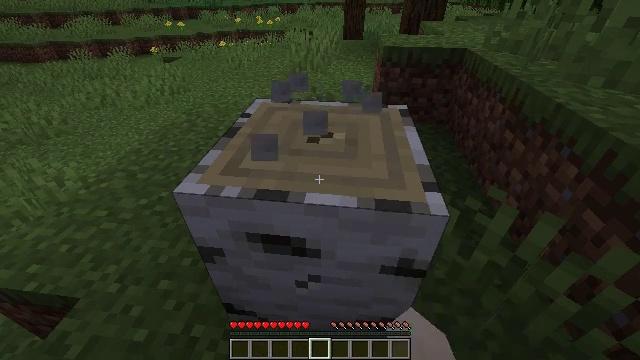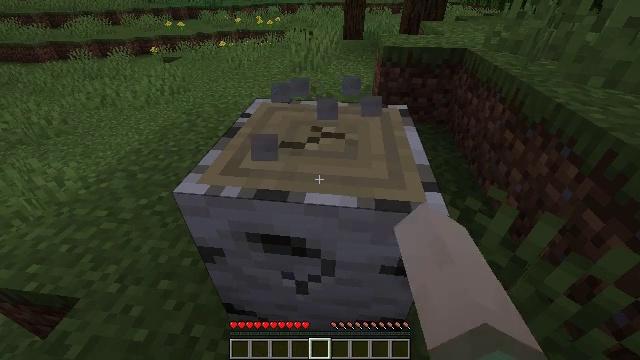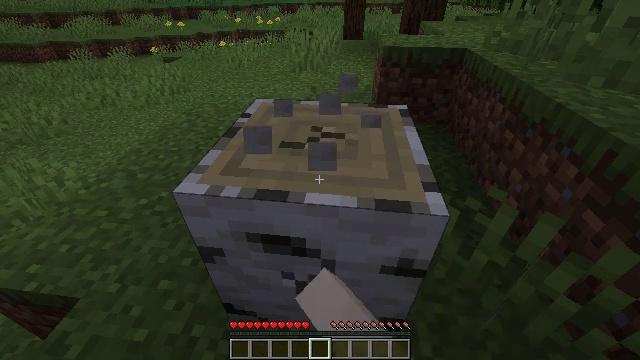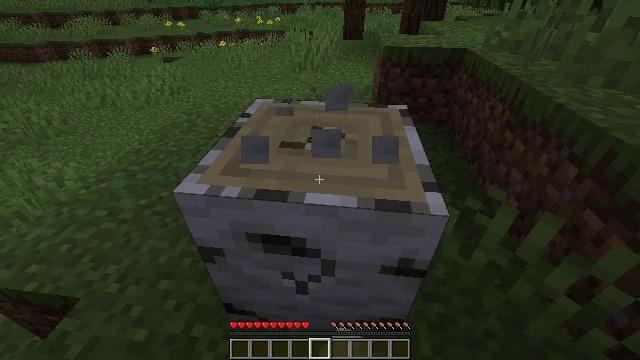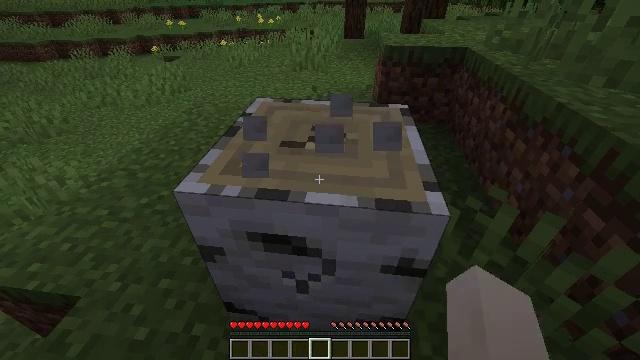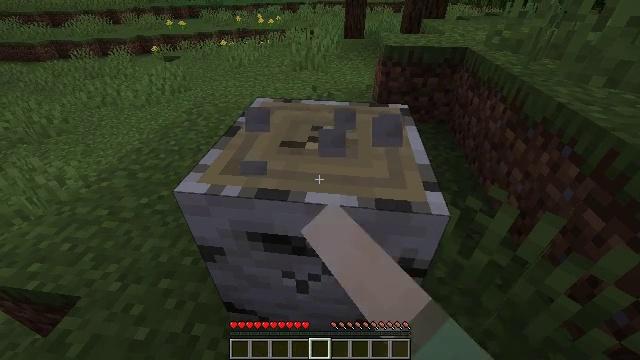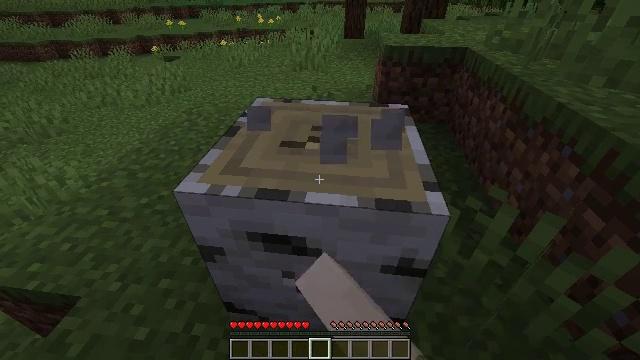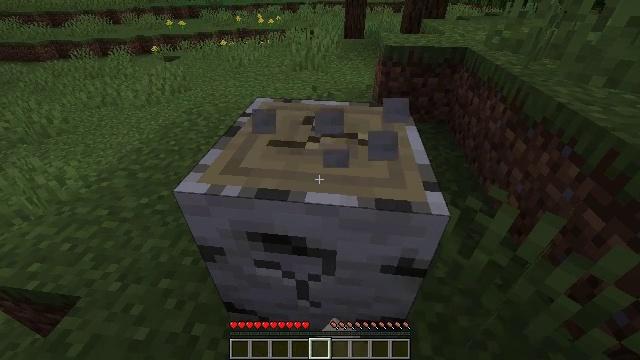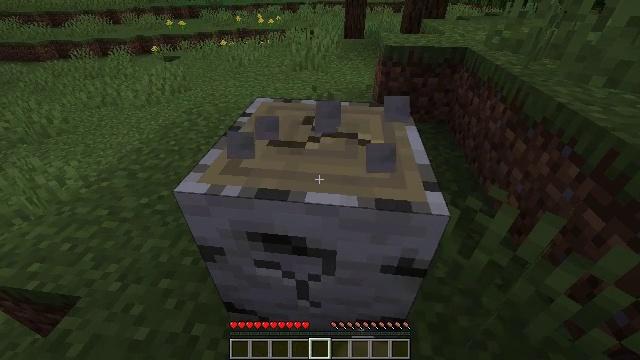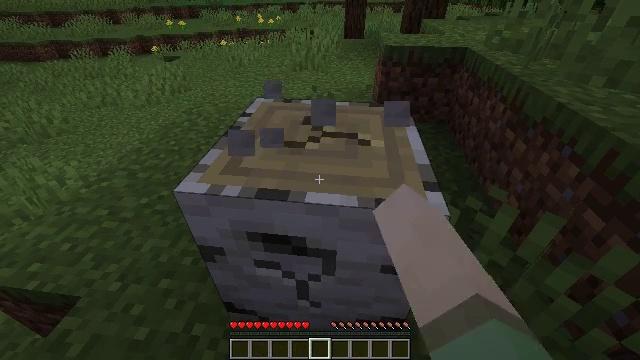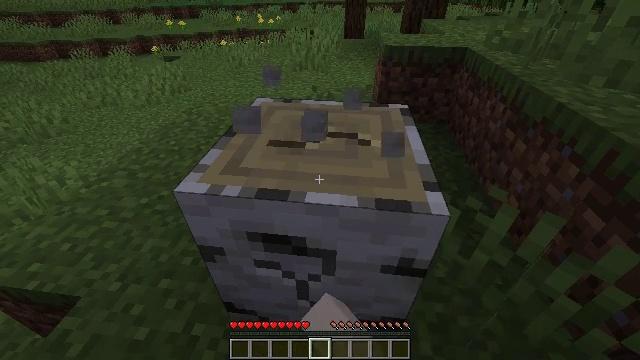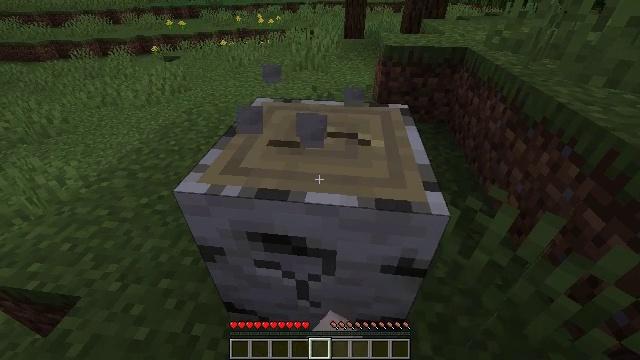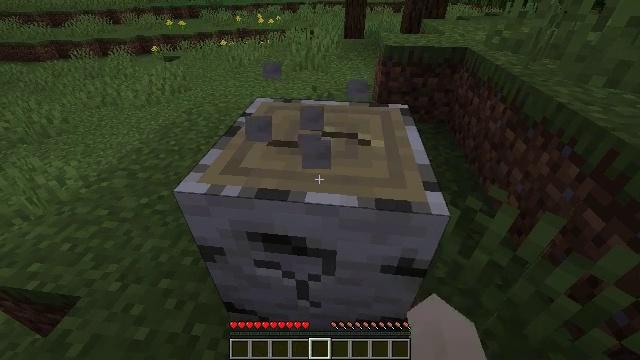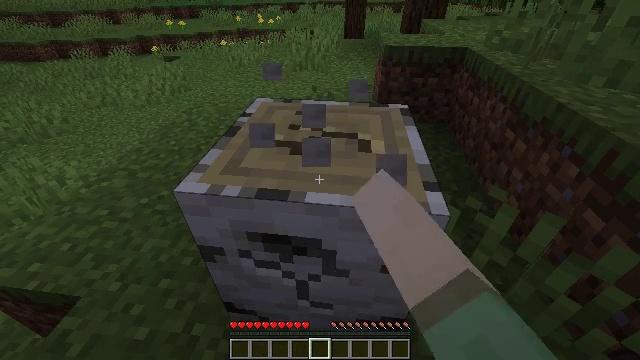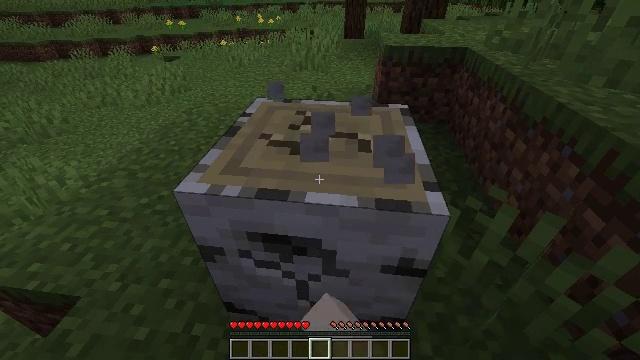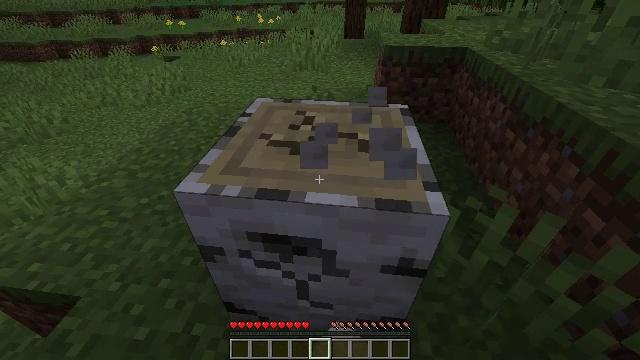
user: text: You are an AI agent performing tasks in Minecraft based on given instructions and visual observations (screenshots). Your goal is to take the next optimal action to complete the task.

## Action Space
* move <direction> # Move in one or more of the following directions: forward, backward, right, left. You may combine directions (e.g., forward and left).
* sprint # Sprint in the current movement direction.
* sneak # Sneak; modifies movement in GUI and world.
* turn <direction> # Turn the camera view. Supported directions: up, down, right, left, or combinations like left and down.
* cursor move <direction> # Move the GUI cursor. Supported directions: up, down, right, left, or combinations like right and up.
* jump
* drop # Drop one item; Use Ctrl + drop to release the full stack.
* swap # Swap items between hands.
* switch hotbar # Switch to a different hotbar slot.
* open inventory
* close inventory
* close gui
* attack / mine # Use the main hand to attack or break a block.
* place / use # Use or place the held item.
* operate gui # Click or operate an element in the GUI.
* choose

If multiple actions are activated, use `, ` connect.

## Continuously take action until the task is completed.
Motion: motion action
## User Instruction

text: Mine the birch log from the tree.
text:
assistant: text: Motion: attack / mine
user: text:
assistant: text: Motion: attack / mine
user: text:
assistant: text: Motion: attack / mine
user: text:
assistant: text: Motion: attack / mine
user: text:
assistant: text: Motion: attack / mine
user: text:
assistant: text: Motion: attack / mine
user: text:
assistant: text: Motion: attack / mine
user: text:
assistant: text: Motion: attack / mine
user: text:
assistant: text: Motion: attack / mine
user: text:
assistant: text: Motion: attack / mine
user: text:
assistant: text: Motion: attack / mine
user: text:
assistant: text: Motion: attack / mine
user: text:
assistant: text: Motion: attack / mine
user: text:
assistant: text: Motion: attack / mine
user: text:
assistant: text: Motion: attack / mine
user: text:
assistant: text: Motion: attack / mine
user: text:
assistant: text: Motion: attack / mine
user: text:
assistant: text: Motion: attack / mine
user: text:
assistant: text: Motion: attack / mine
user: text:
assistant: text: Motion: attack / mine
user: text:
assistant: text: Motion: attack / mine
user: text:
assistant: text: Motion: attack / mine
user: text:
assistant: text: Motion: attack / mine
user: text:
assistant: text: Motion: attack / mine
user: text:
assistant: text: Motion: attack / mine
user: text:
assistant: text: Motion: attack / mine
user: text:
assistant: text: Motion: attack / mine
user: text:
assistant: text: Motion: attack / mine
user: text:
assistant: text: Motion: attack / mine
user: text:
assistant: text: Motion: attack / mine